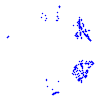
Particle: proton